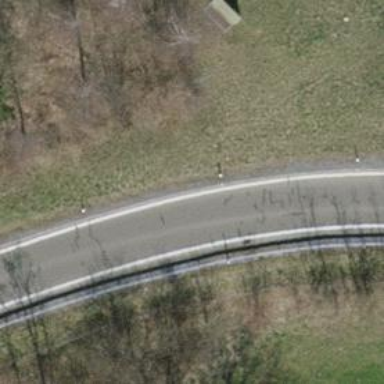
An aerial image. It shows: Trunk link highway with asphalt surface.